Question: I've subclasses UIControl and in it I am sending:
'''
[self sendActionsForControlEvents:UIControlEventValueChanged];
'''
When I create an instance of the object, I add a target as follows:
'''
[starView addTarget:self action:@selector(starRatingChanged:) forControlEvents:UIControlEventValueChanged];
'''
The view shows up fine, and without the target being there the functionality works well. But with adding the target, it crashes. Any ideas why?
My class is declared with:
'''
@interface RMStarRating : UIControl {...}
'''
For what it is worth, I set up my view in '- (void)layoutSubviews'. Is there another method that I need to subclass in order for the targets to be saved properly or for the targets to be sent the right actions? I thought UIControl handled saving the targets and actions for you.
UPDATE: trying to provide more information
I set the object up as follows:
'''
RMStarRating *starView = [[RMStarRating alloc] initWithFrame:CGRectMake(10, 70, 23*5, 30)];
[starView addTarget:self action:@selector(starRatingChanged:) forControlEvents:UIControlEventValueChanged];
....
[self.view addSubview:starView];
'''
My sendAction, according to Jordan's suggestion:
'''
- (void)sendAction:(SEL)action to:(id)target forEvent:(UIEvent *)event {
NSLog(@"send action");
[super sendAction:action to:target forEvent:event];
}
'''
My function that calls sendActionsForControlEvents:
'''
- (void)updateValue:(UITouch *)touch {
....
NSLog(@"sendActionsForControlEvents");
[self sendActionsForControlEvents:UIControlEventValueChanged];
}
'''
And the function that should be called (and it is in the header too):
'''
- (void)starRatingChanged:(id)sender {
NSLog(@"star rating changed");
}
'''
And the log just spits out:
'''
2010-10-22 09:45:41.348 MyApp[72164:207] sendActionsForControlEvents
2010-10-22 09:45:41.350 MyApp[72164:207] send action
'''
The debugger has:

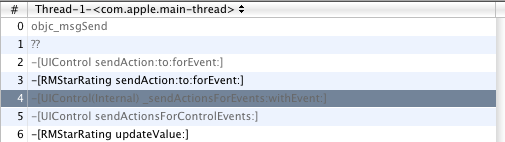
Answer: Ok, I figured out what it was. I was releasing my parent class too soon, so there was no object for the message to be sent back to, even though it was showing on screen.
And I ended up not needing the sendAction:to:forEvent.
Jordan, thanks you for your help.